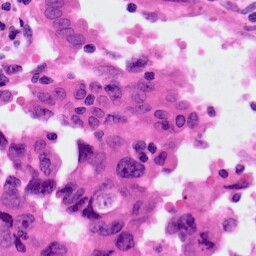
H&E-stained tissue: Lung